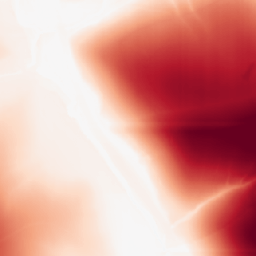
Category: morphological
Decomposition family: rolling_ball
Decomposition parameters: radius: 200
Upsampling method: area
Upsampling parameters: scale: 4
Upsampling scale: 4